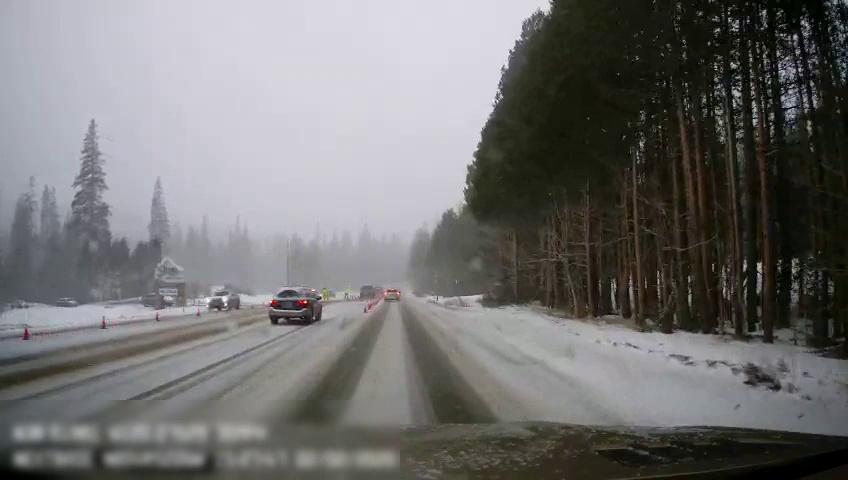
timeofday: Day
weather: Snowy
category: Drivable Space
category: Vehicles | SUV
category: Vehicles | SUV
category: Vehicles | SUV
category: Vehicles | SUV
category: Vehicles | SUV
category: Vehicles | SUV
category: Pedestrians
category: Vehicles | Truck
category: Vehicles | Car
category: Pedestrians
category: Vehicles | SUV